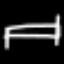
Label: bed